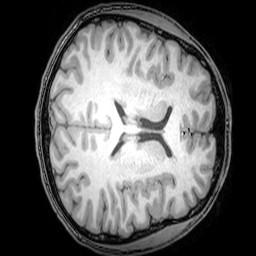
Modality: T1w
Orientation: axial
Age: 24
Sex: male
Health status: healthy
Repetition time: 0.081 s
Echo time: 0.037 s